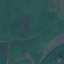
Land use / land cover: Pasture